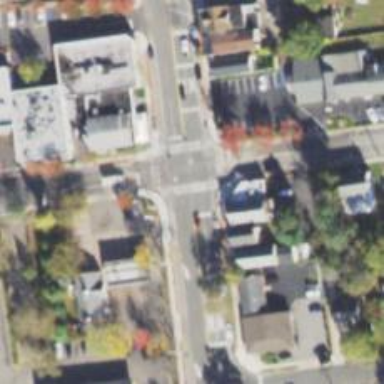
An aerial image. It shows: Marked crossing on the road.